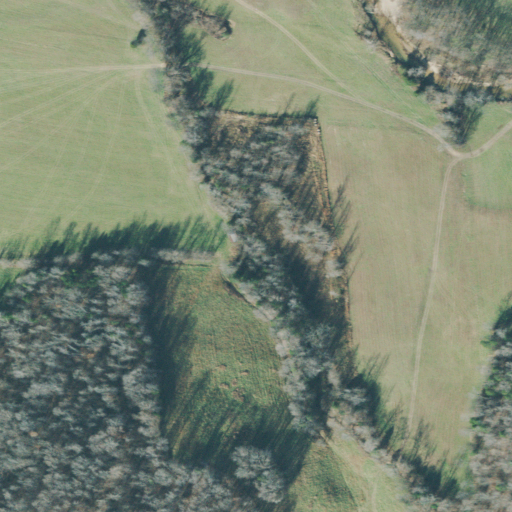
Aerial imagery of valley in Tennessee named Myat Hollow containing pasture, deciduous forest, and mixed forest